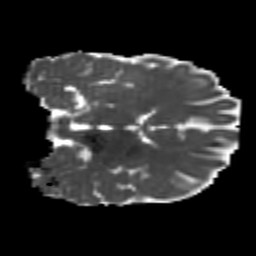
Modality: MD
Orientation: coronal
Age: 21
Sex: male
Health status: healthy
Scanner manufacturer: philips
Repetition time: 7.477 s
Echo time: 0.08753 s